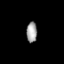
Tissue: lung
Cell type: Epithelial cells
Senescence score: 0.1647
Nuclear area (px): 216
Mean DAPI intensity: 158.472